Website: bh-photo
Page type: review-order
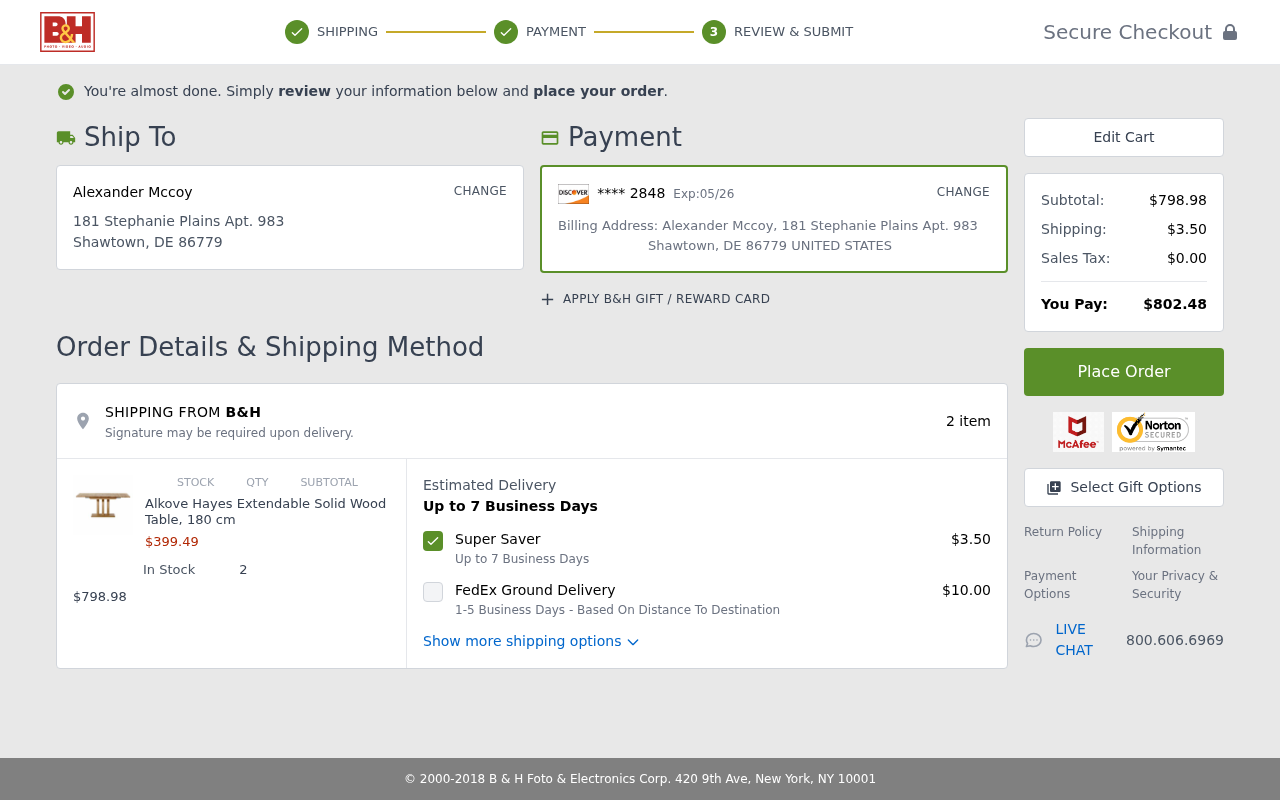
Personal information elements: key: PII_CARD_EXPIRY
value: Exp:05/26
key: PII_CARD_LAST4
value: **** 2848
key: PII_CITY_STATE_ZIP
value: Shawtown, DE 86779
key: PII_COUNTRY
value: UNITED STATES
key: PII_FULLNAME
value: Alexander Mccoy
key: PII_FULLNAME2
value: Alexander Mccoy
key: PII_STREET
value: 181 Stephanie Plains Apt. 983
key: PII_CITY
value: Shawtown
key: PII_POSTCODE
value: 86779
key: PII_STATE_ABBR
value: DE
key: PII_POSTCODE_FULL
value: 86779
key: PII_CITY_STATE
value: Shawtown, DE
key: PII_POSTCODE_NUMERIC
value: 86779
Product elements: key: PRODUCT1_NAME
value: Alkove Hayes Extendable Solid Wood Table, 180 cm
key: PRODUCT1_PRICE
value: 399.49
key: PRODUCT1_QUANTITY
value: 2
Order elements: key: ORDER_NUM_ITEMS
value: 2 item
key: ORDER_SUBTOTAL
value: $798.98
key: ORDER_SHIPPING_COST
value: $3.50
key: ORDER_SHIPPING_ALT
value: $10.00
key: ORDER_SUBTOTAL2
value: $798.98
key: ORDER_SHIPPING_COST2
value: $3.50
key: ORDER_TAX
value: $0.00
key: ORDER_TOTAL
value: $802.48